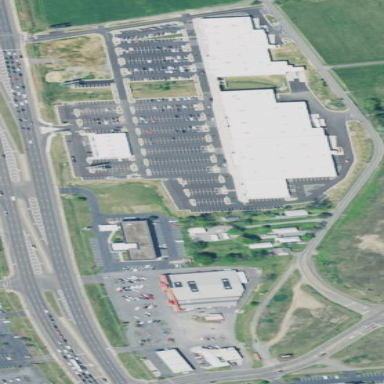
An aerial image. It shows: Retail area.